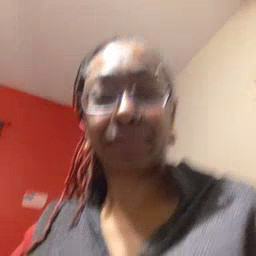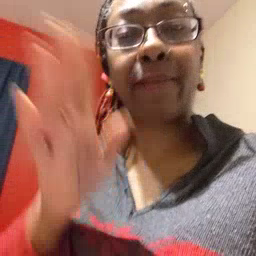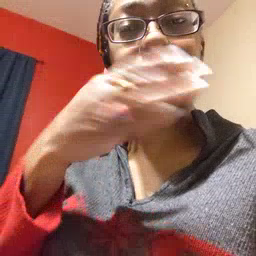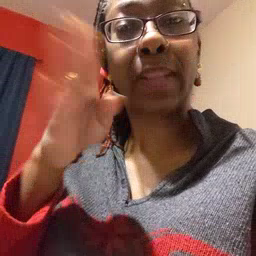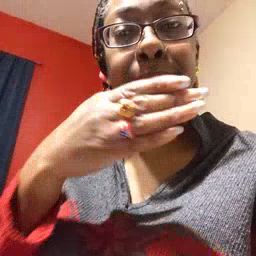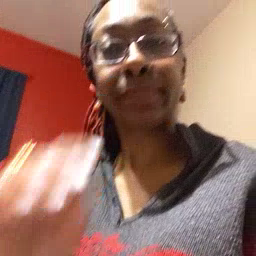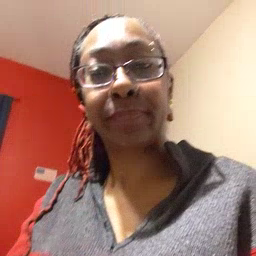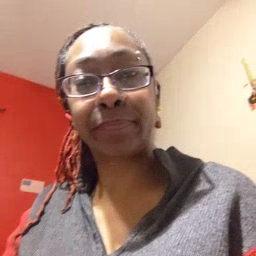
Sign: flag